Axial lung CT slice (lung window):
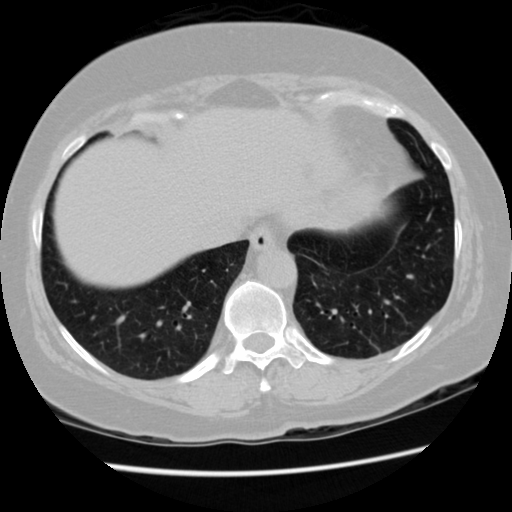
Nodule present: no